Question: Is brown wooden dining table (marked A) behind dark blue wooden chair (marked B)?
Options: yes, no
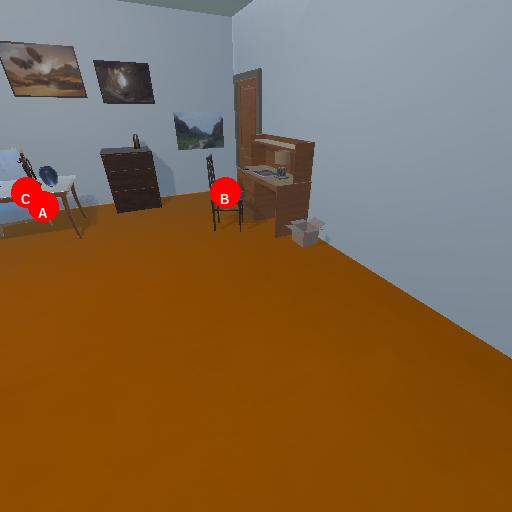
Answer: yes